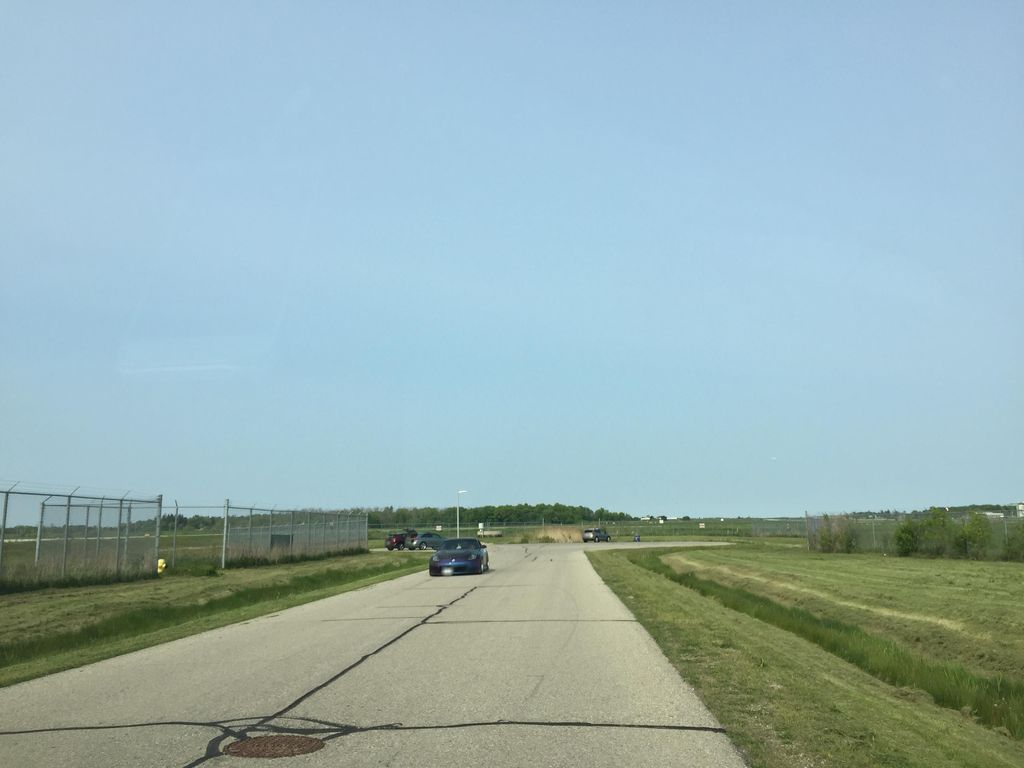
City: kitchener-waterloo